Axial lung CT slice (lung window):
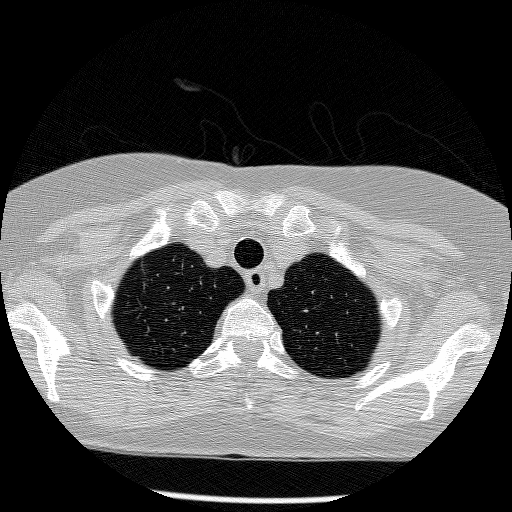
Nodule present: no